Interaction volume radius: 10 \u00c5
Interaction volume height: 10 \u00c5
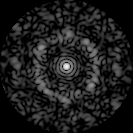
Disorder parameter: 0.7191